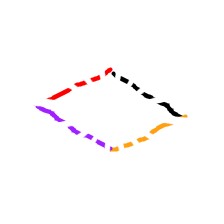
Shape: rhombus